Aerial crown-view tile of a tropical tree (Barro Colorado Island, Panama), acquired 20250217:
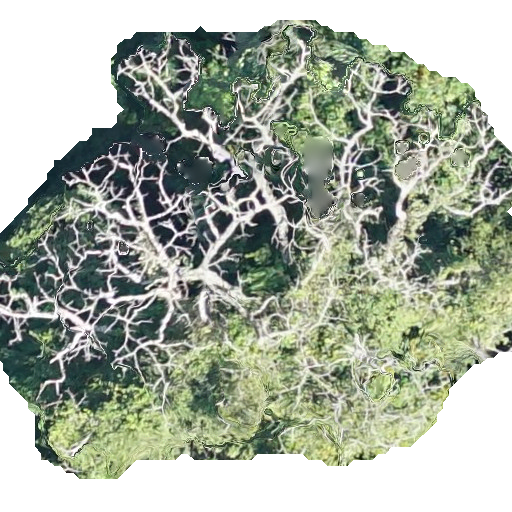
Species: Pseudobombax septenatum
GBIF accepted scientific name: Pseudobombax septenatum
Crown area: 279.687 m²